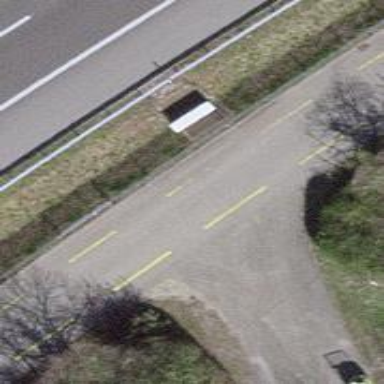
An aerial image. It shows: Unclassified road with asphalt surface and designated cycle lane.